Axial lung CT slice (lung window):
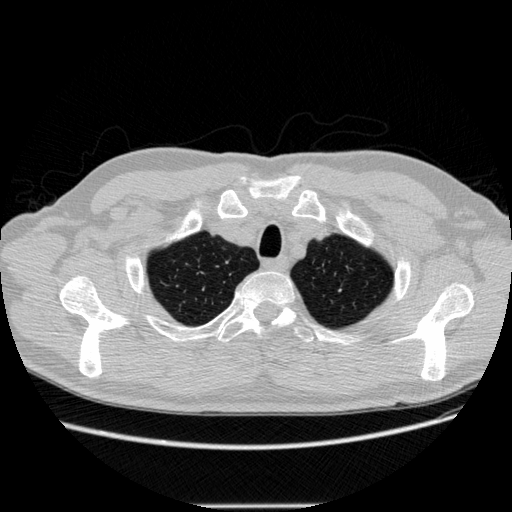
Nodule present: no